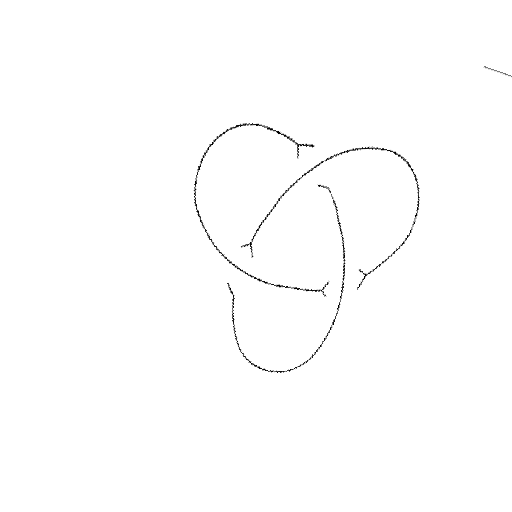
Crossing number: 3